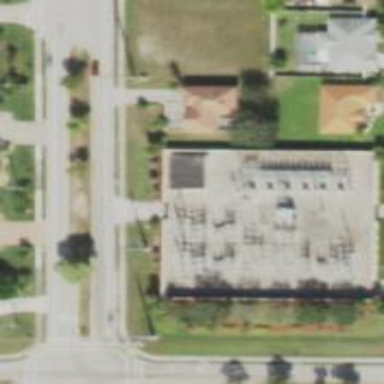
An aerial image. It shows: Switch used for power control.